Field crop: tomato
Growth stage: 2
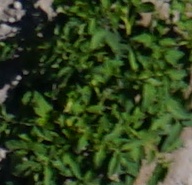
Species: tomato